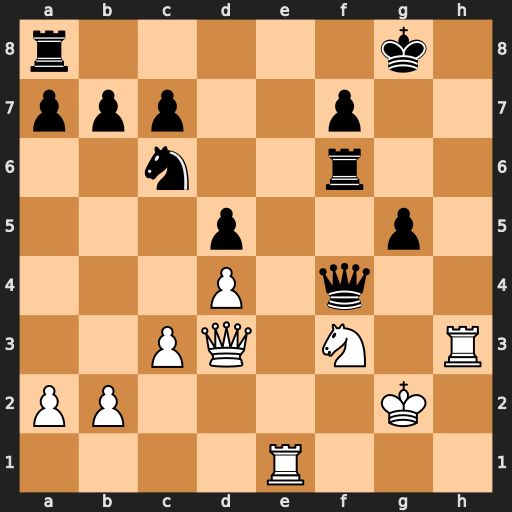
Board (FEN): r5k1/ppp2p2/2n2r2/3p2p1/3P1q2/2PQ1N1R/PP4K1/4R3
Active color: w
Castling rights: -
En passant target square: -
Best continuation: Qh7+ Kf8 Qh8#